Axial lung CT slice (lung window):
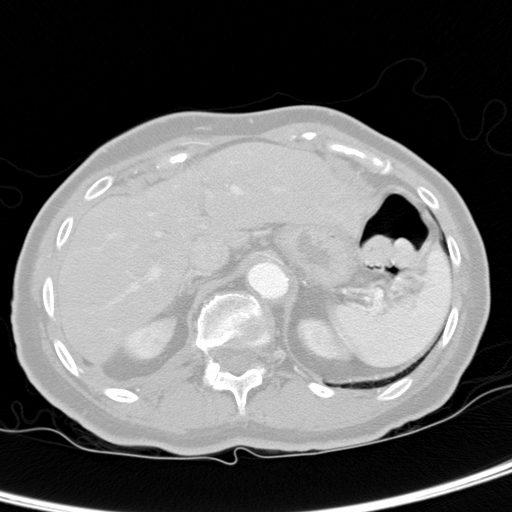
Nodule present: no